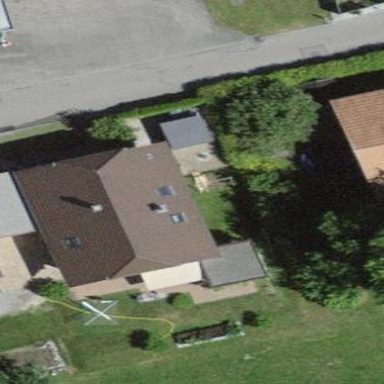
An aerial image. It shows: Residential building with half-hipped roof shape.